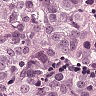
Metastatic tissue present: yes